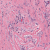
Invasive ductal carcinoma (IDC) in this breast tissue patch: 0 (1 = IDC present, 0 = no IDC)